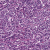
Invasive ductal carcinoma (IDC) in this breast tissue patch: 1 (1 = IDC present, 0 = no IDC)